Question: im using code::blocks IDE and mingw 4.7.2 compiler. resently i installed open cv 2.4.5 when i build the following program it build without errors. but when starting the progrm it terminates giving the error
'the application failed to initilize propely (0x0000005). click ok to terminate the program'
all the librarys are linked properly, and all the nessory directoris are added to the path variable. the program is a very simple program that just reads a image and displays it. eny ideas how to avoid this error. thanks for eny help....
here when i tested the exe in dependency walker

it says 'dwmpi.dll' is missing. what may be gone wrong...
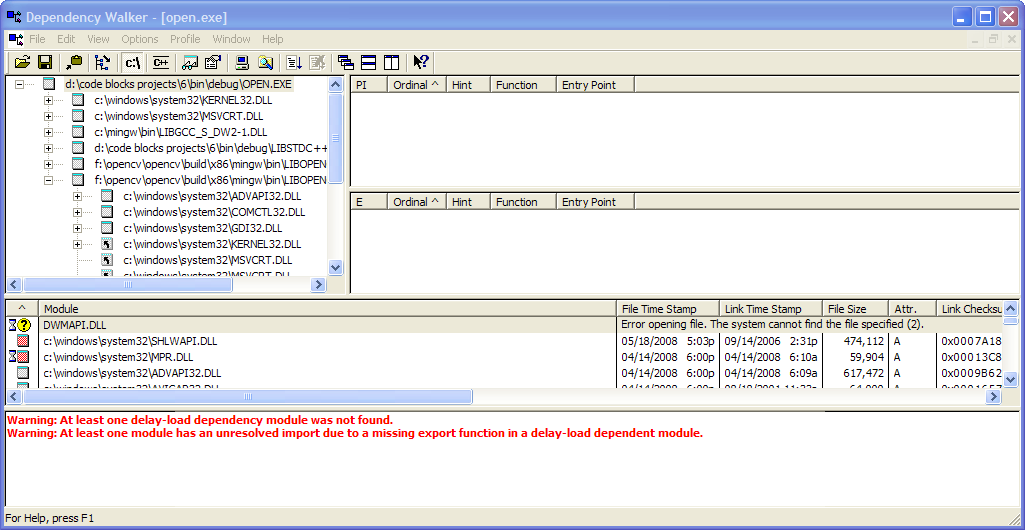
Answer: Try the <URL> utility to be sure your program is not missing any .dll files.